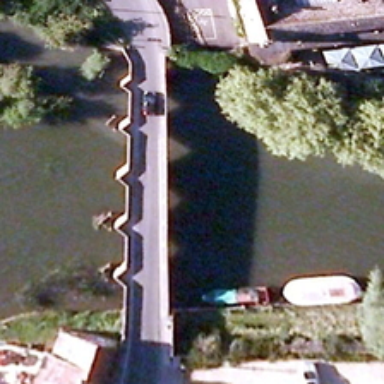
Several buildings and some green trees are in two sides of a river with a bridge over it .